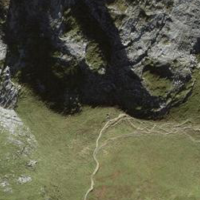
EUNIS habitat code: 23
Species observed at this site:
Arnica montana